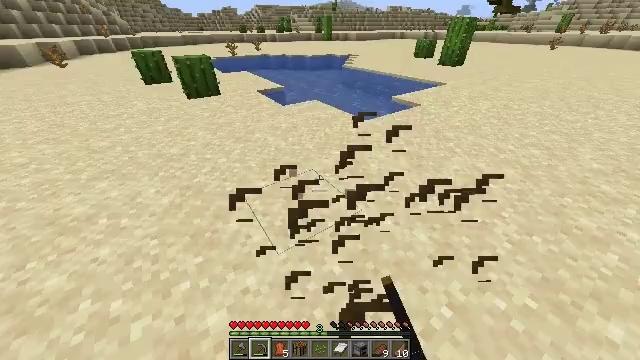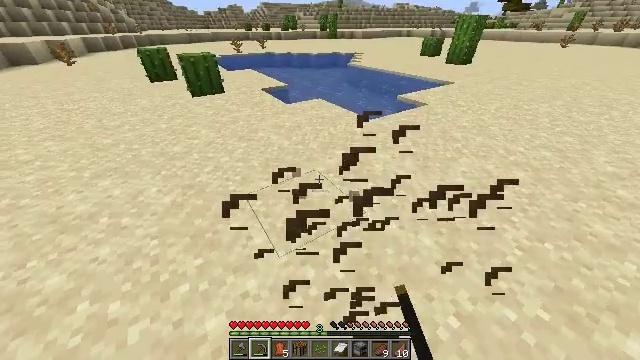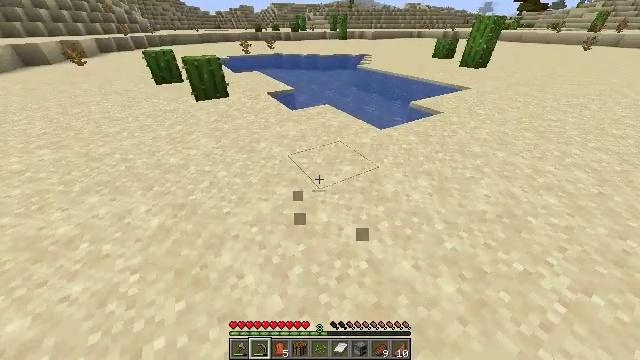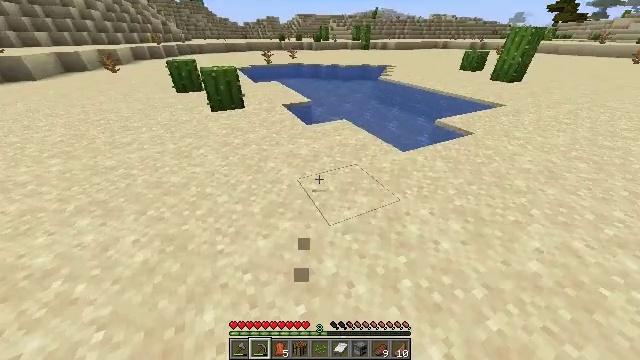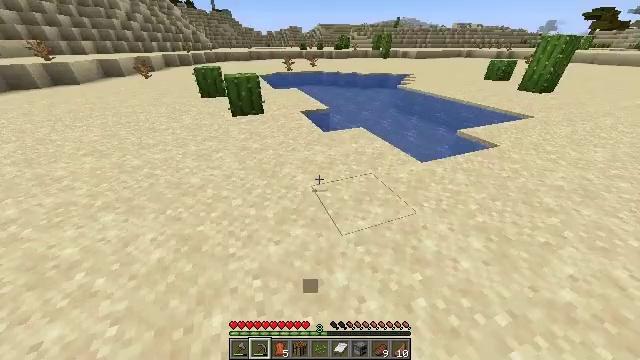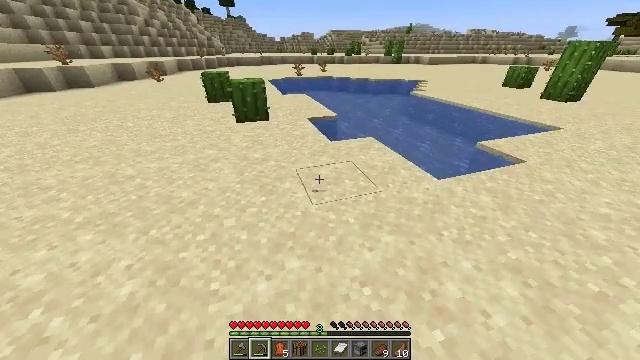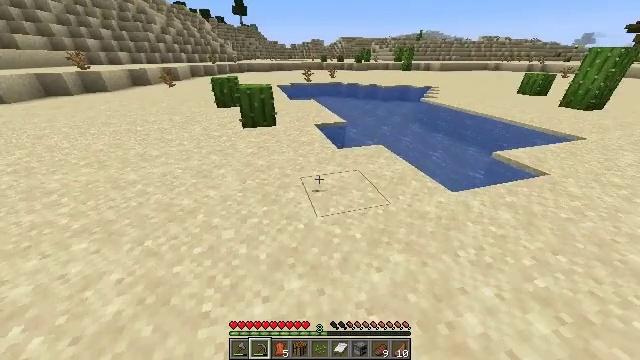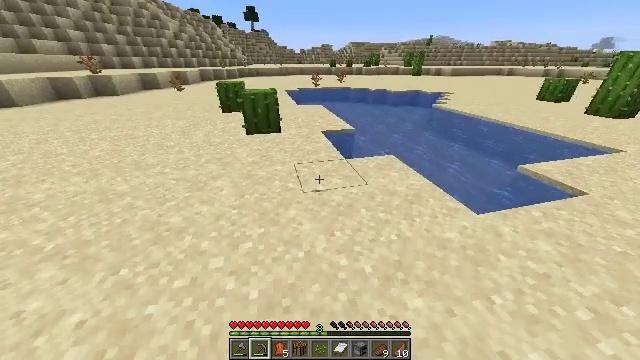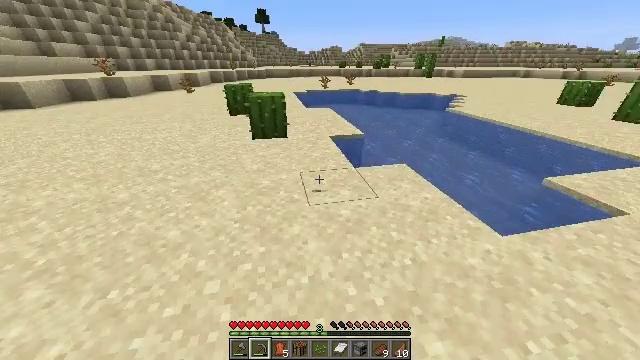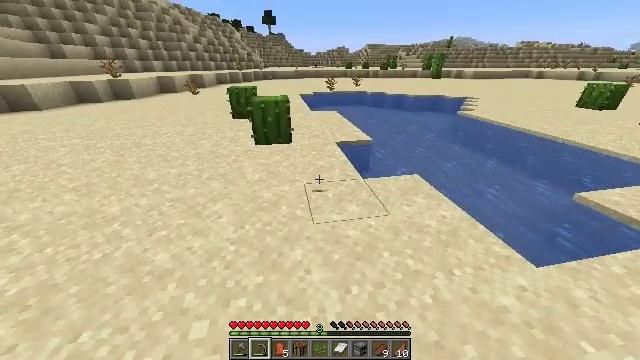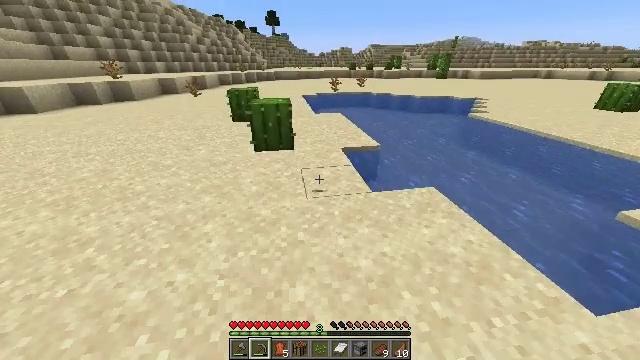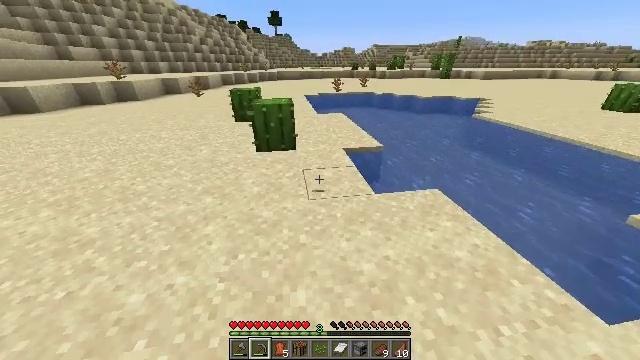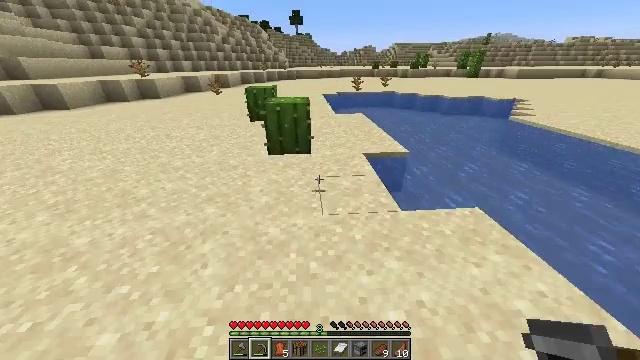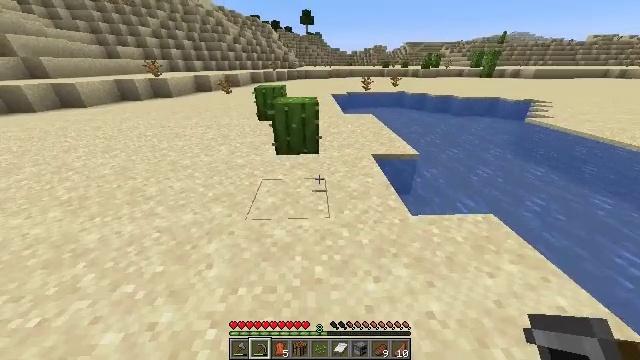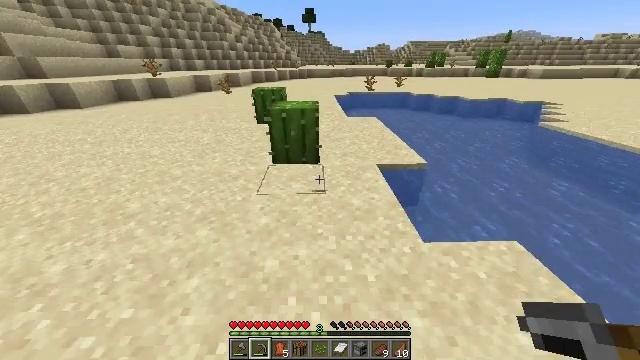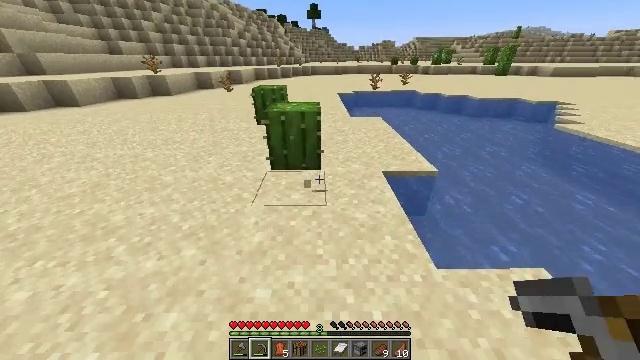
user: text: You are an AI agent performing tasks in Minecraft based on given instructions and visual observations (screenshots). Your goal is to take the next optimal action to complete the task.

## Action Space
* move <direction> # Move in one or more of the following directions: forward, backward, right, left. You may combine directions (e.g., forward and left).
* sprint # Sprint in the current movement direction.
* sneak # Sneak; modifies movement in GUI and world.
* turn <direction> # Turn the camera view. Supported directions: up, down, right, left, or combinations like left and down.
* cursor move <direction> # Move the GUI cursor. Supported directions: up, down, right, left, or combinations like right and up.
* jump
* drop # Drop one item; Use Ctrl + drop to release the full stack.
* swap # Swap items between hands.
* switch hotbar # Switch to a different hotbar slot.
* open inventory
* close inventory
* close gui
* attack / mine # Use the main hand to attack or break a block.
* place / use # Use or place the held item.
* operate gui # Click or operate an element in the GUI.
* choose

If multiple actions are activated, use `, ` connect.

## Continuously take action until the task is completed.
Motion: motion action
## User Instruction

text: Break the cactus block.
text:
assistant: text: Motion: move forward, turn left
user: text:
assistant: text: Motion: move forward, turn left
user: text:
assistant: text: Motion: move forward, turn left and up
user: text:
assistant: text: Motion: move forward, turn left and up
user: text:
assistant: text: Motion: move forward, turn left
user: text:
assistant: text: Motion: move forward, turn left and up
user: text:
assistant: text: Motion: move forward, sprint, turn left and up
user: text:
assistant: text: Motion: move forward, sprint, turn left
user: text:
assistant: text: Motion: move forward, sprint, turn left
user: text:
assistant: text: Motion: move forward, sprint
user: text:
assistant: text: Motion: move forward, sprint
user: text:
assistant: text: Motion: move forward, turn left
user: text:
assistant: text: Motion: move forward, turn left
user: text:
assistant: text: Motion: move forward
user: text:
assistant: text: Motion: move forward, attack / mine
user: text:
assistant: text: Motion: attack / mine
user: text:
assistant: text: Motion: attack / mine
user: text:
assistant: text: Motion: attack / mine
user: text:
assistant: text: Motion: attack / mine
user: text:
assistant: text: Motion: attack / mine
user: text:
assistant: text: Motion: attack / mine
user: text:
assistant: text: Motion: attack / mine
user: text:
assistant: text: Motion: attack / mine
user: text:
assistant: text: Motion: turn left, attack / mine
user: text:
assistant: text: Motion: move forward, turn left and up, attack / mine
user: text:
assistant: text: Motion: move forward, turn left and up, attack / mine
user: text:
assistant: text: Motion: move forward, attack / mine
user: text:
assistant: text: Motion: move forward, attack / mine
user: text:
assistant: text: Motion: attack / mine
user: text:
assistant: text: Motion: attack / mine